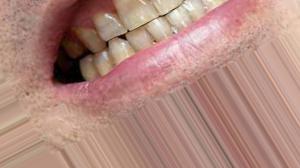
Condition: Tooth Discoloration